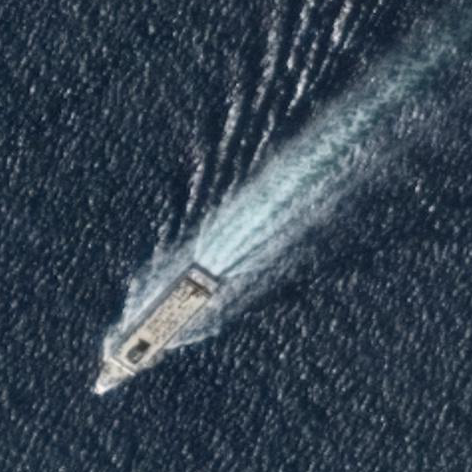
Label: civil